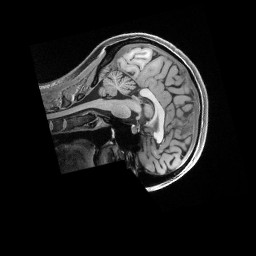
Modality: T1w
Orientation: sagittal
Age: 32
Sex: female
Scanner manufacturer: siemens
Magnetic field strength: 3 T
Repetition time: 2.5 s
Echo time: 0.00296 s